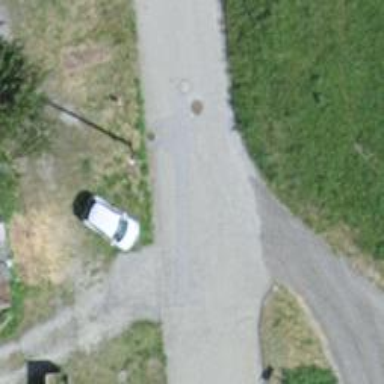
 classified as service road with grade3 tracktype."